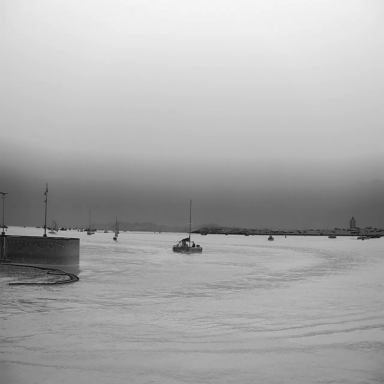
There are 15 objects shown in the infrared image, including eight sailboats, six bulk_carriers, and a container_ship.